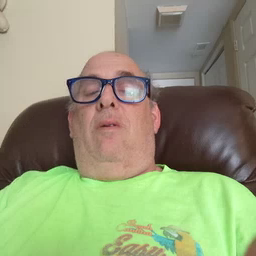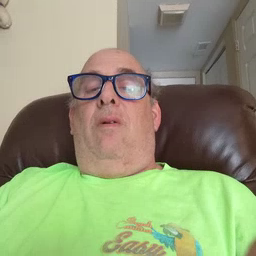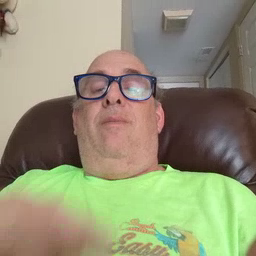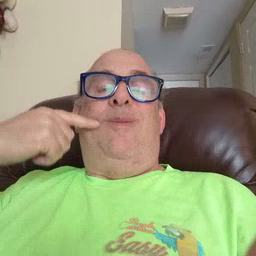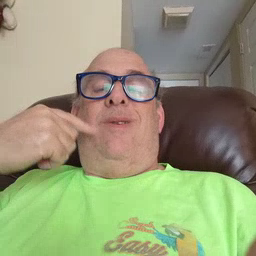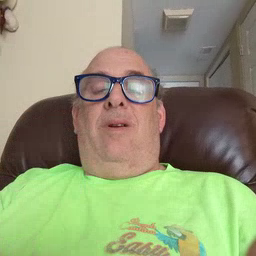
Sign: smile